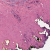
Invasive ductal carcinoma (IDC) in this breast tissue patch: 0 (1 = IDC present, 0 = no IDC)